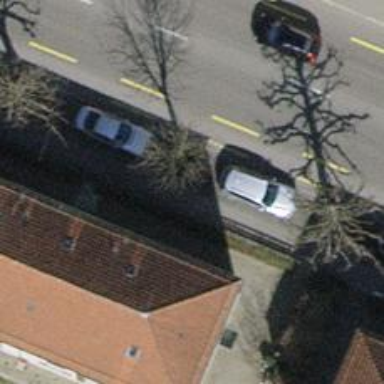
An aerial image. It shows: Avenue lined with trees.